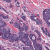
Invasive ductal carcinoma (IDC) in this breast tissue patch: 1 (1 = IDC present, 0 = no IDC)